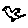
Label: bird